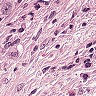
Metastatic tissue present: yes